Question: I found an amazing library that makes same as i want, a cardHolder:

but i cant understand even how to use it. I integrated it in my project. Created an CollectionView and succeeded from HFCardCollectionViewLayout. Now i have something like <URL>
my code looks like
'''
{
import UIKit
import HFCardCollectionViewLayout
class ViewController: UIViewController {
@IBOutlet weak var cardsCollectionView: HFCardCollectionViewLayout!
override func viewDidLoad() {
super.viewDidLoad()
}
}
'''
And i cant understand how to decorate this collectionView, because i didnt work with such libraries and HFCardCollectionViewLayout doesnt have DataSource and DelegateFlowLayout? Shoud i use CollectionViewDelegateFlowLayout and DataSorce?. What should i do? Any information should be useful.
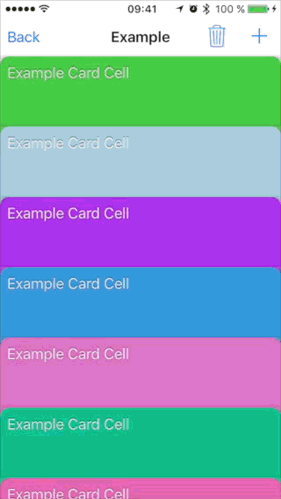
Answer: Basically you don't have a 'dataSource' and a 'delegateFlowLayout' because 'HFCardCollectionViewLayoutDelegate' implements a 'UICollectionViewDelegate', and 'HFCardCollectionViewLayout' implements 'UICollectionViewLayout' and 'UIGestureRecognizerDelegate'.
You can check the <URL>
HFCardCollectionViewLayout has a pretty straightforward implementation example. To run it:
1) Clone the pod repository on your computer:
'''
git clone https://github.com/hfrahmann/HFCardCollectionViewLayout
'''
2) Open the 'HFCardCollectionViewLayoutExample' folder, then open the 'HFCardCollectionViewLayoutExample.xcworkspace' file;
3) Run the project. The implementation is in 'ExampleViewController.swift' and 'ExampleCollectionViewCell.swift'. You can also see the source code <URL>.
<URL>